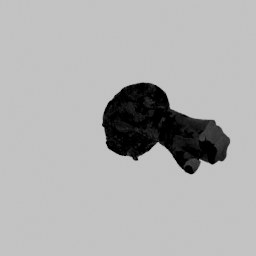
Label: nature